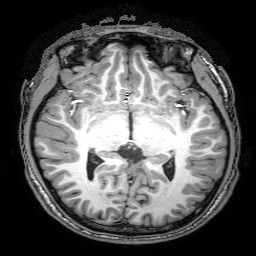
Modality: T1w
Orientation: axial
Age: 22
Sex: male
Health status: ill
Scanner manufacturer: philips
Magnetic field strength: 3 T
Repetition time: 8.152 s
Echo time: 3.743 s